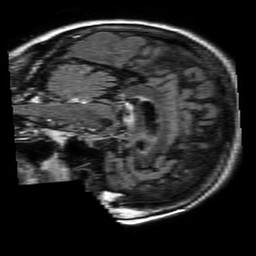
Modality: FLAIR
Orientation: sagittal
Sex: female
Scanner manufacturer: philips
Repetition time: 11 s
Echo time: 0.125 s